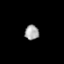
Tissue: prostate
Cell type: T cells
Senescence score: 0.7158
Nuclear area (px): 207
Mean DAPI intensity: 162.957